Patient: sex M, age 58
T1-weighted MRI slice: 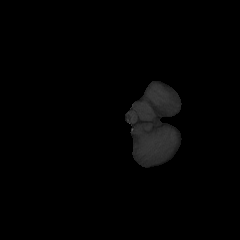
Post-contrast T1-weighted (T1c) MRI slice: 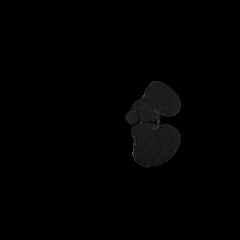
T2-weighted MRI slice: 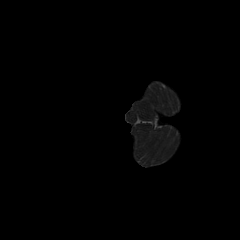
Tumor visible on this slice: no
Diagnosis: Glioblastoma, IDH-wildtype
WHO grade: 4